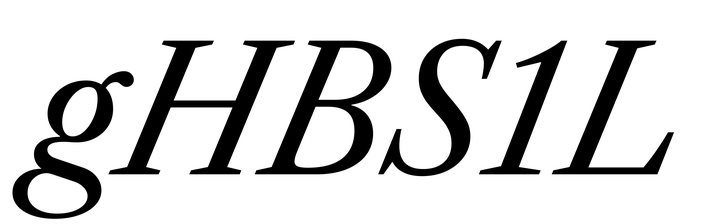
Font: LibreCaslonText-Italic_Italic